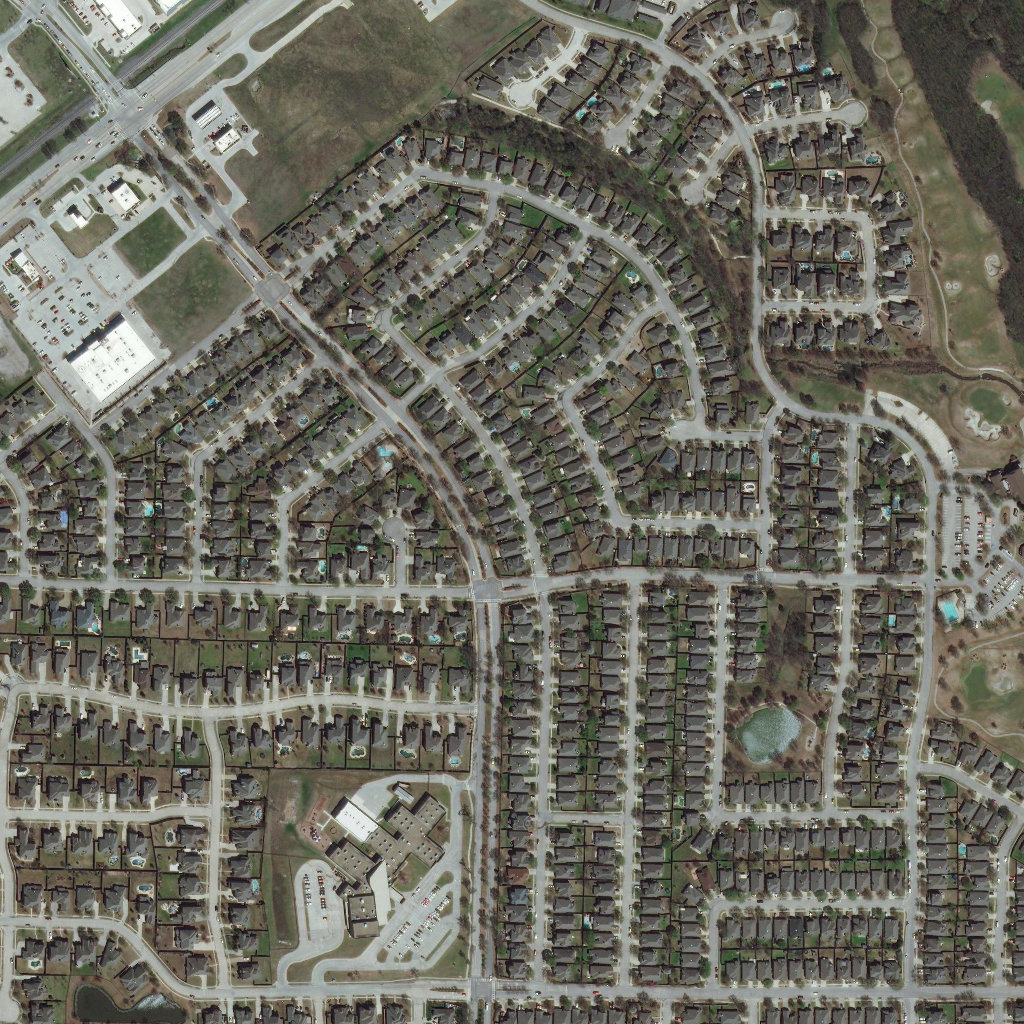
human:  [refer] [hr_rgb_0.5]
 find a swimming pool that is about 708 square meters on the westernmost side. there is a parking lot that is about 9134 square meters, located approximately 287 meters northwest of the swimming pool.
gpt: <box>[[35, 42, 39, 47, 0]]</box>

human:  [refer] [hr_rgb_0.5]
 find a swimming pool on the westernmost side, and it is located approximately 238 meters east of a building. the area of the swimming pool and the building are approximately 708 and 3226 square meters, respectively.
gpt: <box>[[35, 42, 39, 47, 0]]</box>

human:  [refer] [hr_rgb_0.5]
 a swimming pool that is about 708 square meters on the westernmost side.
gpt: <box>[[35, 42, 39, 47, 0]]</box>